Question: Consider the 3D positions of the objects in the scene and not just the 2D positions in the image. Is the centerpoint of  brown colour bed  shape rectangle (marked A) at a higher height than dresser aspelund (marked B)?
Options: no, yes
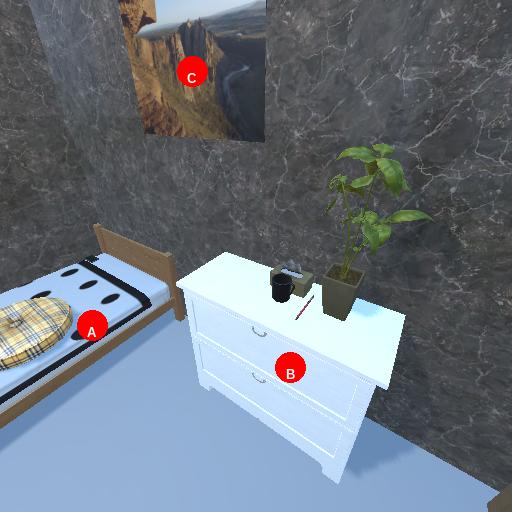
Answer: no